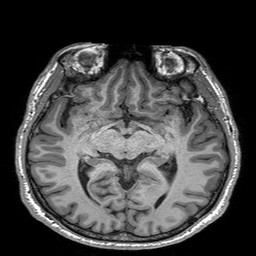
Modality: T1w
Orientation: coronal
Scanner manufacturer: siemens
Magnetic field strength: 3 T
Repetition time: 2.3 s